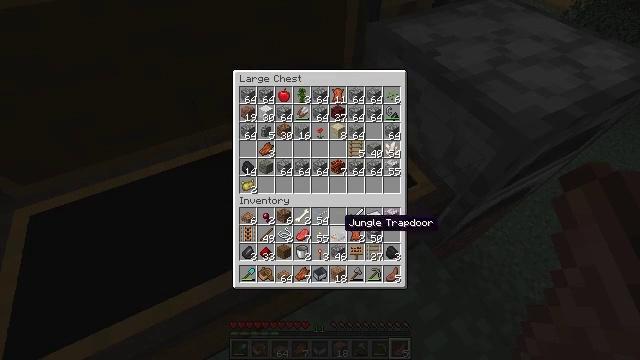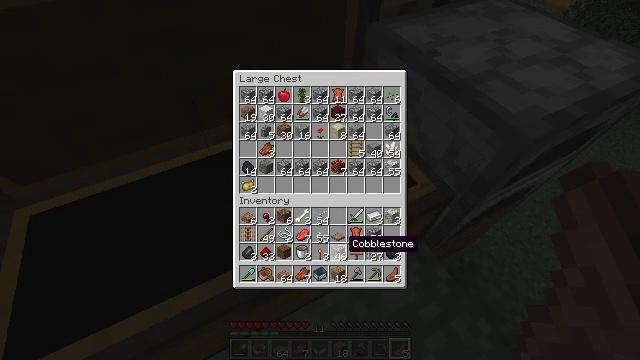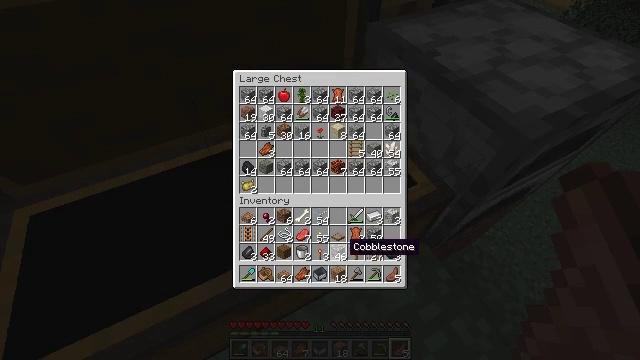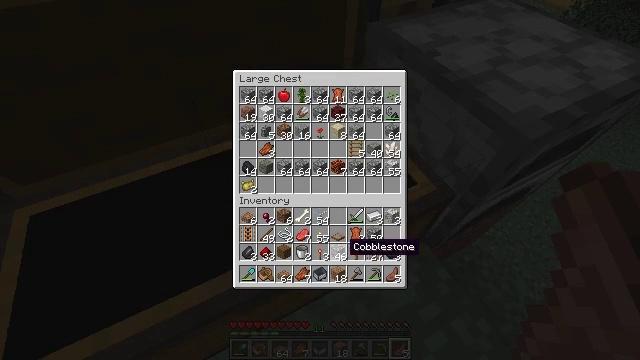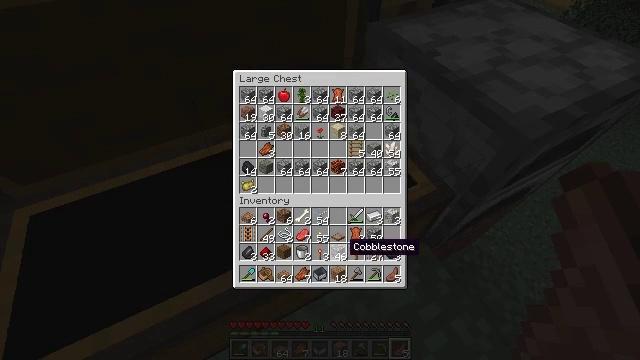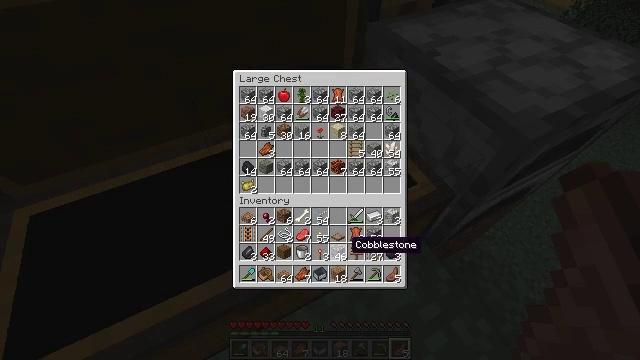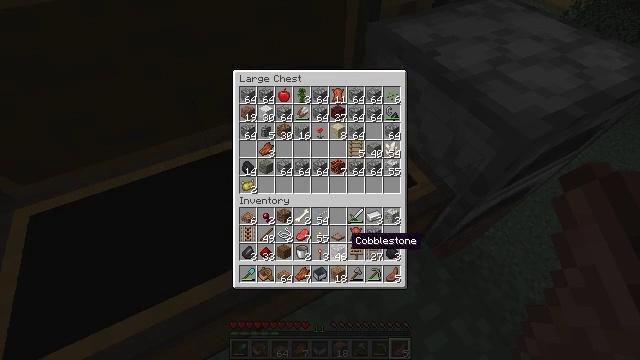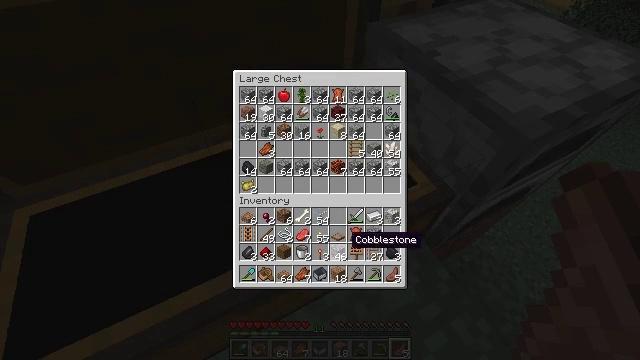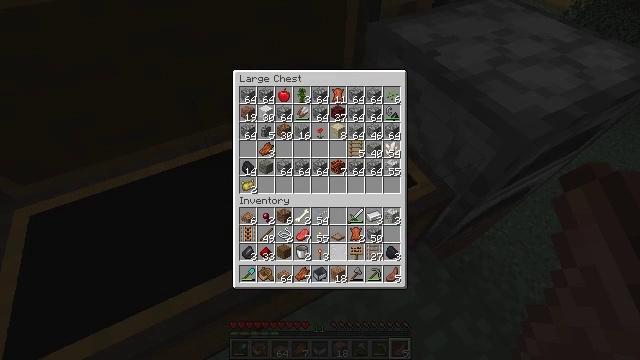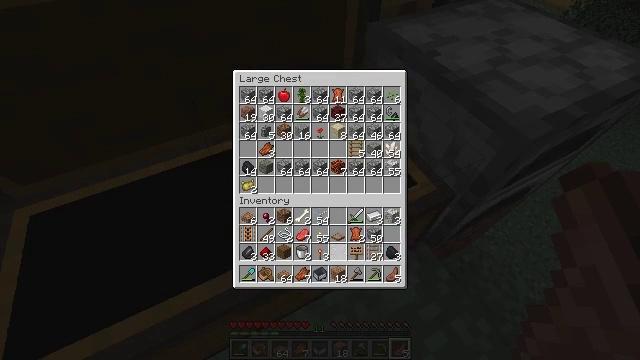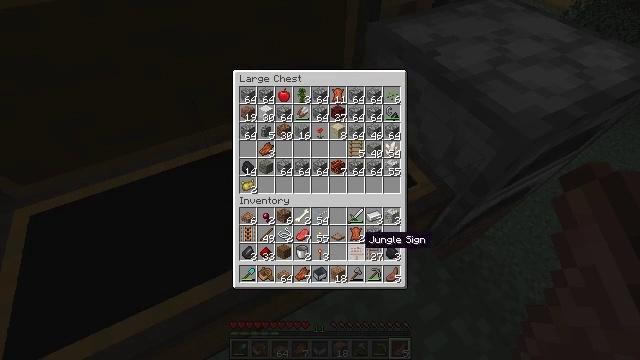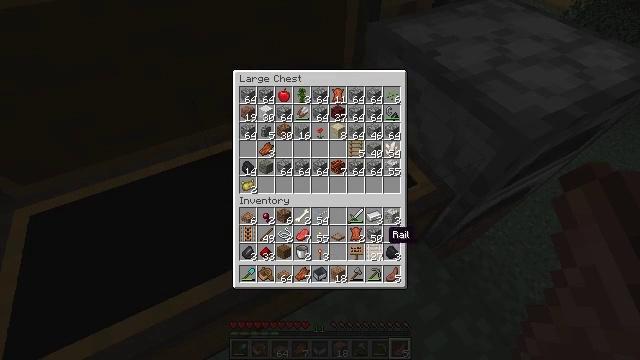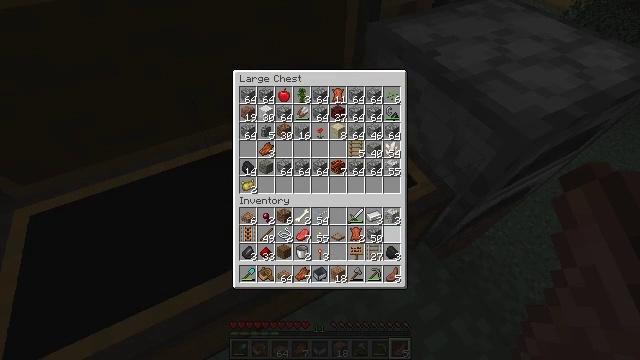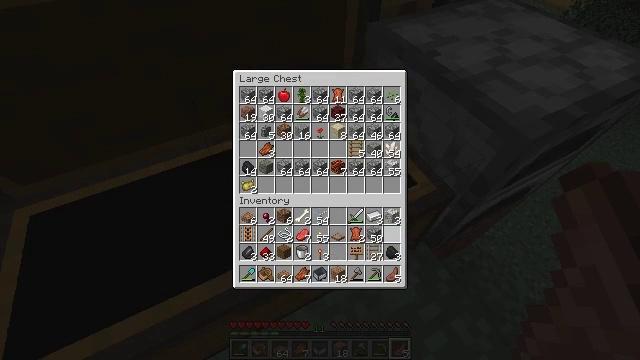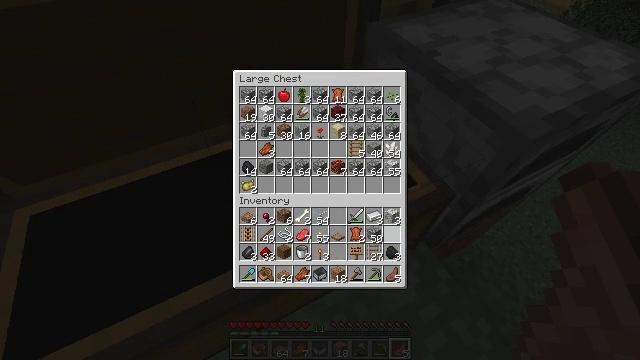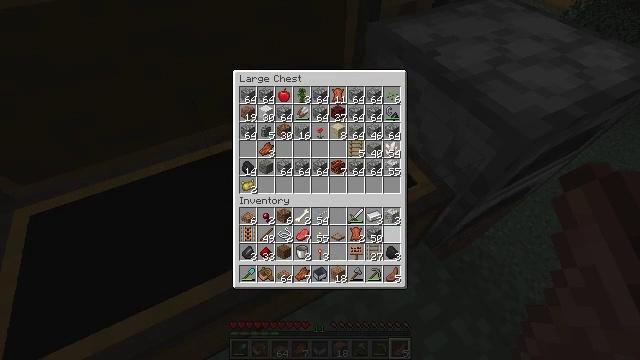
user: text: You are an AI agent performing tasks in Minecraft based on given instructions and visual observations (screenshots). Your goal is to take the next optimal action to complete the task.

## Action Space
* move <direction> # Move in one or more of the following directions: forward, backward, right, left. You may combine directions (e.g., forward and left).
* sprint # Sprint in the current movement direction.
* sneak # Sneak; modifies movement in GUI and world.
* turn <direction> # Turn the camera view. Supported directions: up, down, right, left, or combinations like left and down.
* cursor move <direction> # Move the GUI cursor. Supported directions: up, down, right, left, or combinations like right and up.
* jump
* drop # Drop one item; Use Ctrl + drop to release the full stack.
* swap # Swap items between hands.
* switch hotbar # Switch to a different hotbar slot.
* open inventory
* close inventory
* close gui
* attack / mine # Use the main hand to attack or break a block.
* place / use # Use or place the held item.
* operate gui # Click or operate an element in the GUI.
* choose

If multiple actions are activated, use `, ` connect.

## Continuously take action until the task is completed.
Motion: motion action
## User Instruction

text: Interact with the crafting table to create a jungle fence gate.
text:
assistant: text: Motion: sneak, cursor move down
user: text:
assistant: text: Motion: sneak
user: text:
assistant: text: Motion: sneak
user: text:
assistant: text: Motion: sneak
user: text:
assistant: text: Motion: sneak
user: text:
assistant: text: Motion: sneak
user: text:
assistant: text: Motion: sneak
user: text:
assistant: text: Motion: sneak, operate gui
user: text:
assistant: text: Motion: sneak, operate gui
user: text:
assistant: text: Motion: sneak, cursor move right, operate gui
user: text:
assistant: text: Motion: sneak, cursor move right
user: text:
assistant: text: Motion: sneak, cursor move right
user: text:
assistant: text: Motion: sneak
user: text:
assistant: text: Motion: sneak
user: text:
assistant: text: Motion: sneak
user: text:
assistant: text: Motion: sneak, cursor move left
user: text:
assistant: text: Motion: sneak
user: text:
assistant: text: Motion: sneak
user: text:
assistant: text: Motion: sneak
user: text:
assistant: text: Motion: sneak
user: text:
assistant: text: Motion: sneak, operate gui
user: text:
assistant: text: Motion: sneak, operate gui
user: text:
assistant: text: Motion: sneak, operate gui
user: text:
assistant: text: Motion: sneak, cursor move left
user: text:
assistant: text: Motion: sneak
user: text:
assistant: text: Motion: sneak
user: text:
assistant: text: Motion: sneak
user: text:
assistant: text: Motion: sneak
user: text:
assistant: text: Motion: sneak
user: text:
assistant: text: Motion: sneak